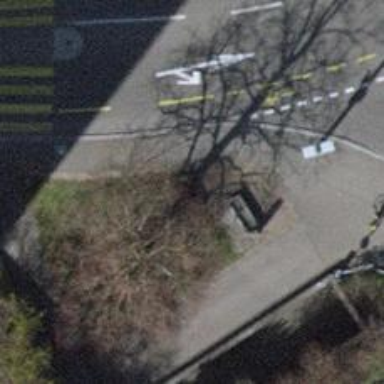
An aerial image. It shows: Red bench.